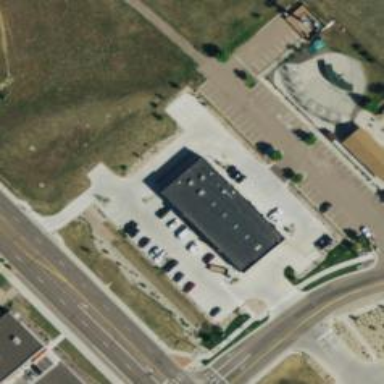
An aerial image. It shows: Retail building.